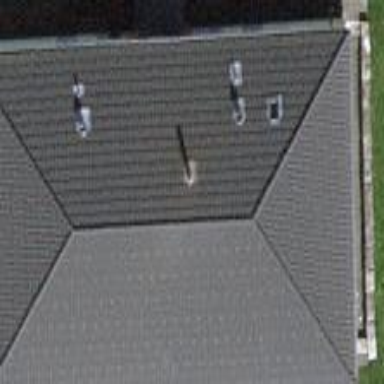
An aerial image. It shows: Hipped roof on apartment building.